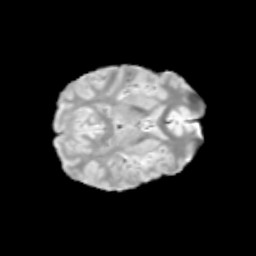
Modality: T2w
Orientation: axial
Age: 12
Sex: male
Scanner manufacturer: siemens
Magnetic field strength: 3 T
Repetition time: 3.8 s
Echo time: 0.07 s